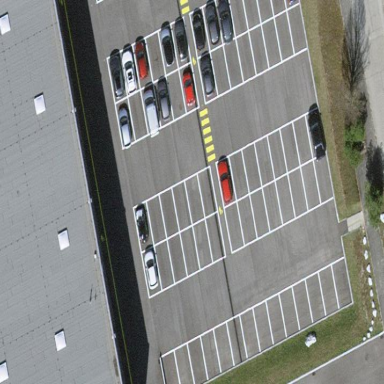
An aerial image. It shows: Parking area with asphalt surface.